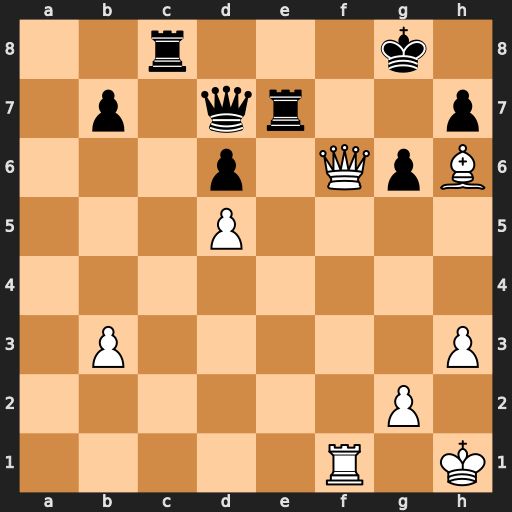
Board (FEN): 2r3k1/1p1qr2p/3p1QpB/3P4/8/1P5P/6P1/5R1K
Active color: w
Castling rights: -
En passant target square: -
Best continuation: Qf8+ Rxf8 Rxf8#